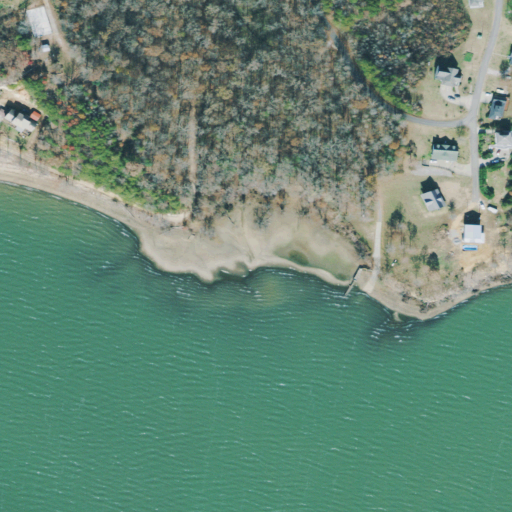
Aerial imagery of valley in Tennessee named Davidson Hollow containing open water, deciduous forest, open development, low intensity development, pasture, woody wetlands, medium intensity development, mixed forest, shrub, and high intensity development